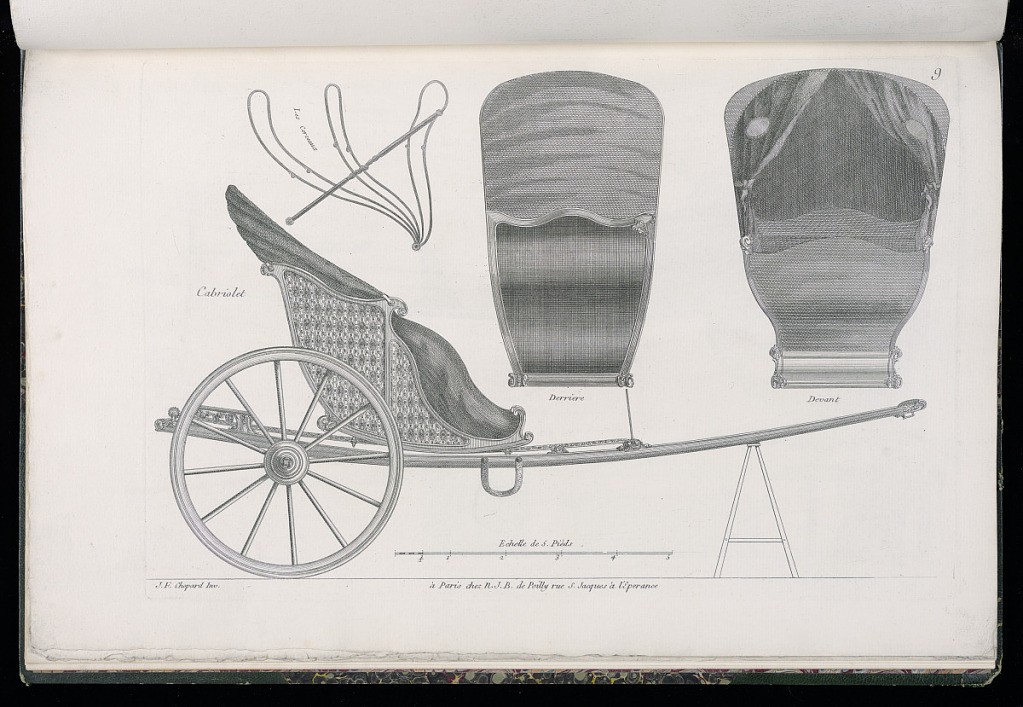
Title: Cabriolet
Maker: Jean-François Chopard, French, active 18th century
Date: ca. 1750
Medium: Engraving on paper
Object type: Bound print
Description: Plate 9, Folio 9 of a series of 13 prints of designs for carriages or coaches. The open, horse-drawn carriage has rocaille motifs, shown in elevation, with details at upper right. The body is decorated with marquetry inlay.